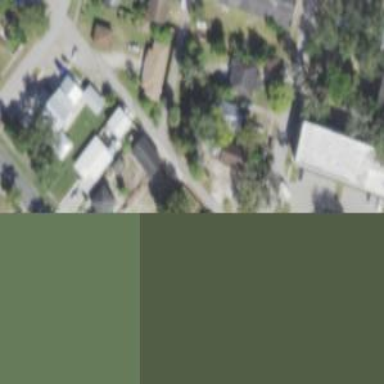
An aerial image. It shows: Alley classified as service road.